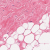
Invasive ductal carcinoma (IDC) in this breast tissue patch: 0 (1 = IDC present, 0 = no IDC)